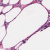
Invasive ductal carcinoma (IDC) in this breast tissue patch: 0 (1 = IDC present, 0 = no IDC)